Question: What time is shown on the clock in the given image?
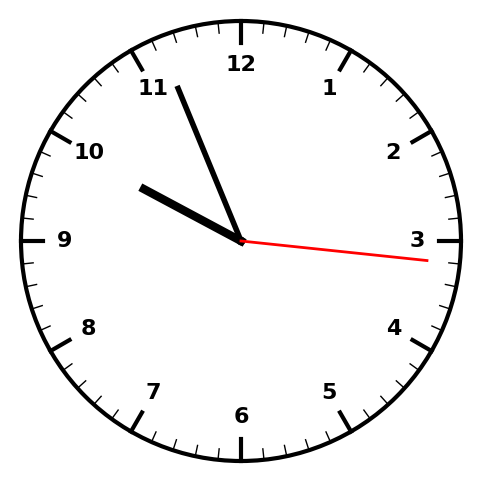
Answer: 09:56:16